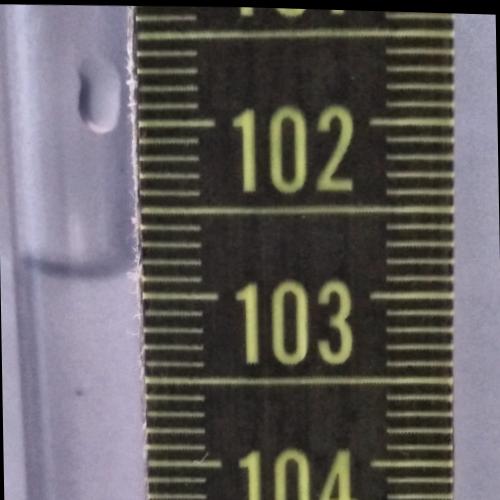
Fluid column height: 102.9 cm